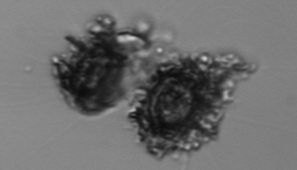
Label: Thalassiosira_TAG_external_detritus